Field crop: maize
Growth stage: 1
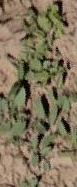
Species: convolvulus